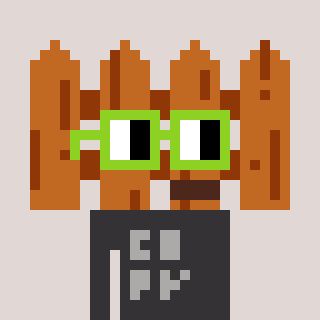
a pixel art character with square light green glasses, a fence-shaped head and a grayscale-colored body on a warm background